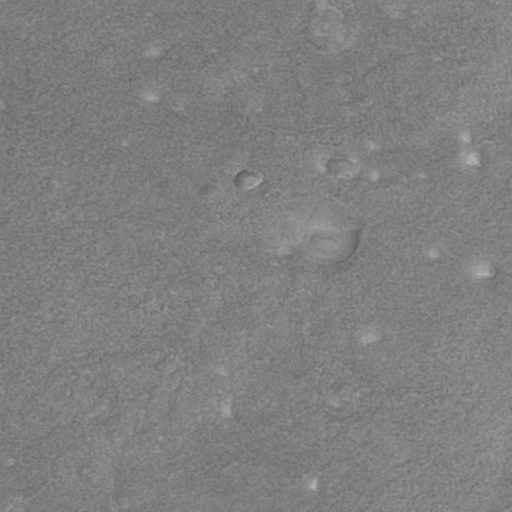
Objects detected: cone